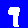
Digit: 9